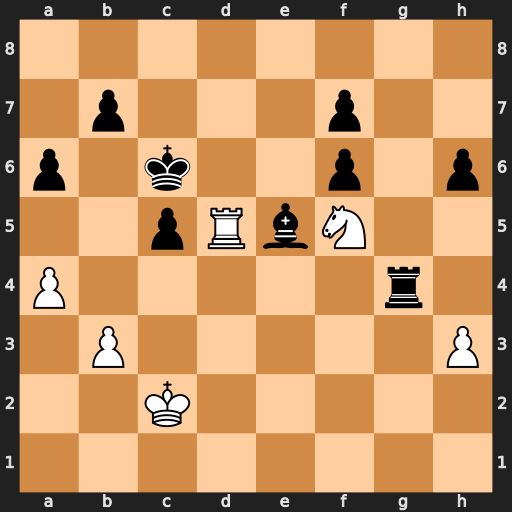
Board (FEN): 8/1p3p2/p1k2p1p/2pRbN2/P5r1/1P5P/2K5/8
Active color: w
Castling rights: -
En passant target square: -
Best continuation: Ne7+ Kc7 hxg4